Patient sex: M
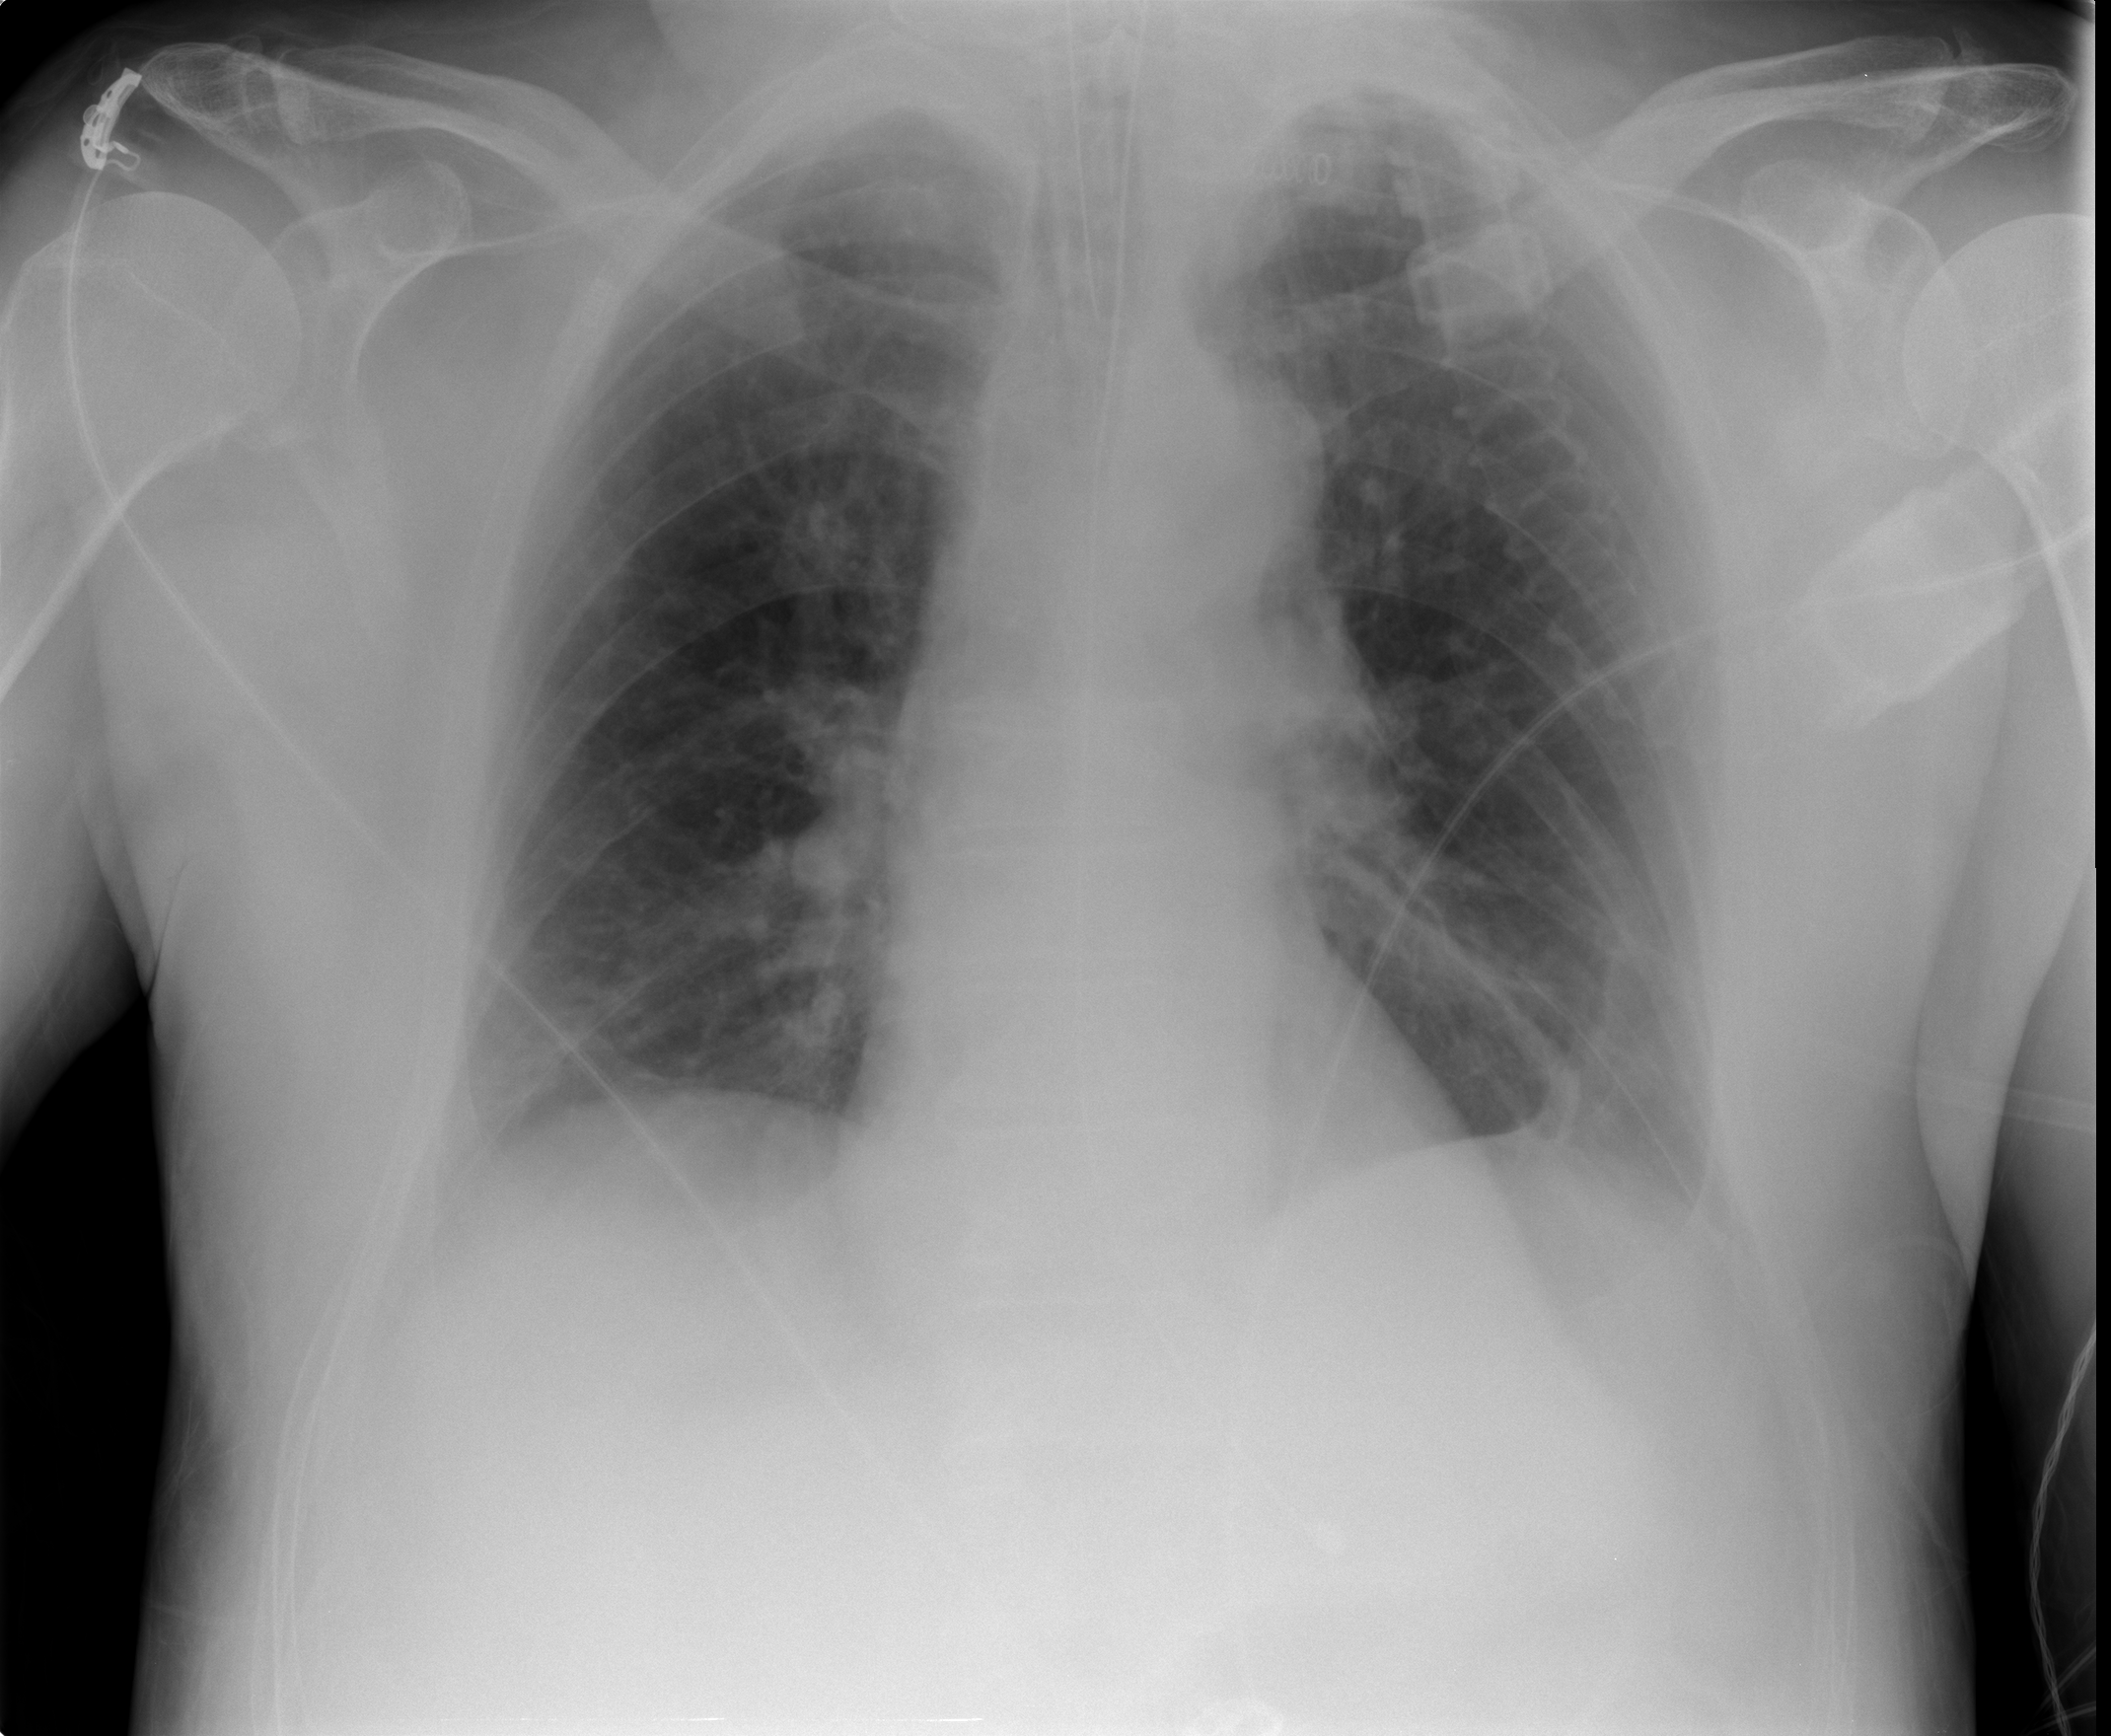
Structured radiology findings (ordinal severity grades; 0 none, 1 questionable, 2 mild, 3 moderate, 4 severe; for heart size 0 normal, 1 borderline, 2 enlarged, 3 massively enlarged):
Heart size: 0
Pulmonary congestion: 0
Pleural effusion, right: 1
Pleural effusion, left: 2
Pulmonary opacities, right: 0
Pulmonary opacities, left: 2
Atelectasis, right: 0
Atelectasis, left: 2